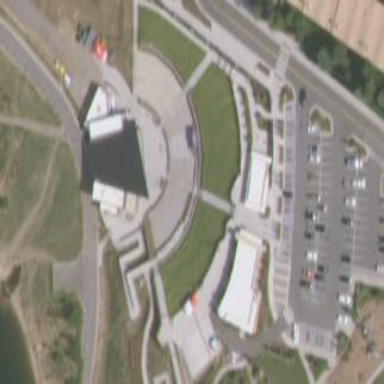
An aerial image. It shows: Theatre.